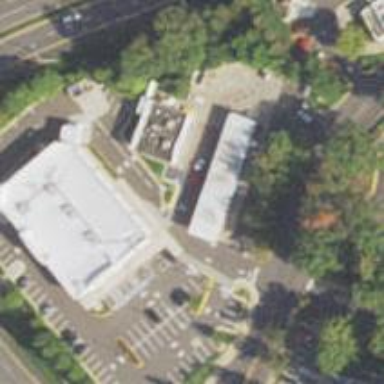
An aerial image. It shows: Building that is pharmacy providing healthcare services.